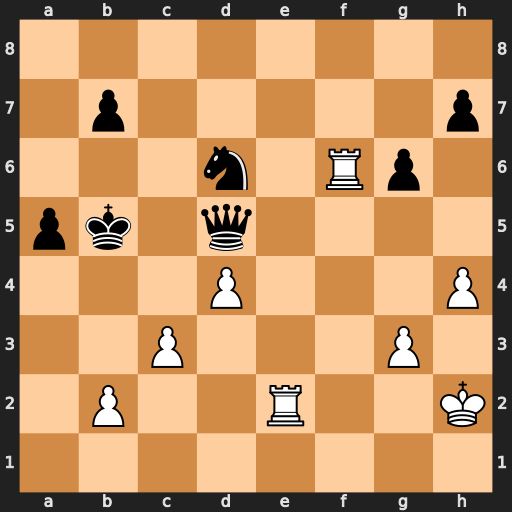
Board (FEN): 8/1p5p/3n1Rp1/pk1q4/3P3P/2P3P1/1P2R2K/8
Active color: w
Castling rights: -
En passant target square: -
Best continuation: Re5 Kc6 Rxd5